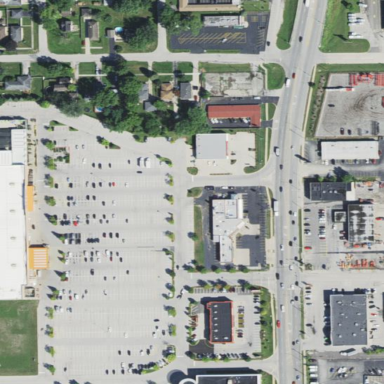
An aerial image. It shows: Retail area.